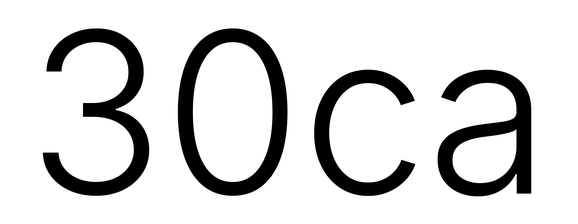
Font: Inter_Light